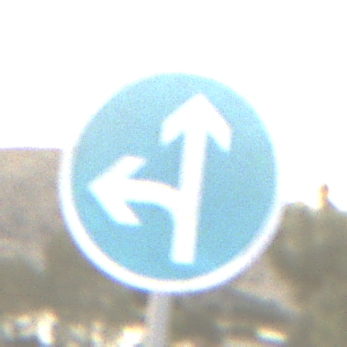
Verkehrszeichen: VorgeschriebeneFahrtrichtungGeradeausOderLinks
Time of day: SunriseSunset
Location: Outdoor (RoadRail)
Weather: PartlyCloudy
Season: NotSpecified
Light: Natural